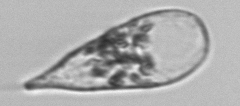
Label: Licmophora